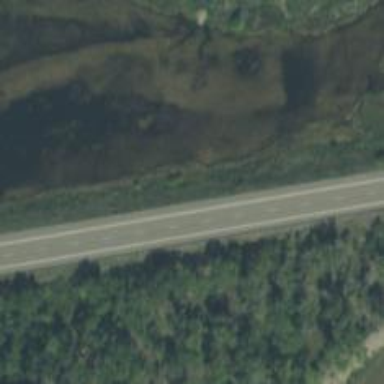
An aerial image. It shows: Asphalt road classified as primary highway.